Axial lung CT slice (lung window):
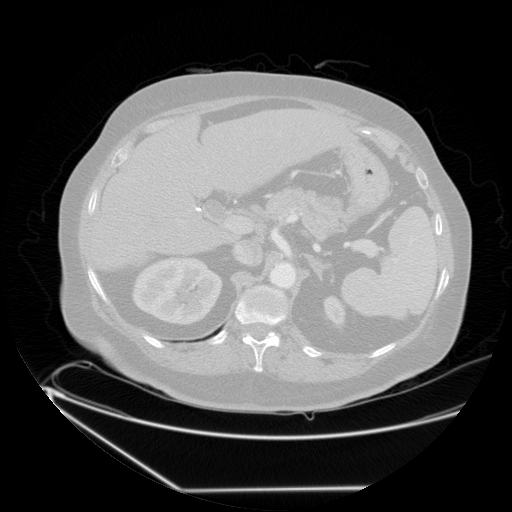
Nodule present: no